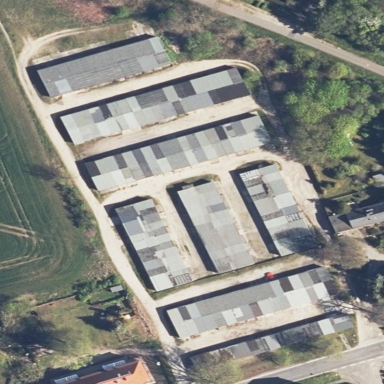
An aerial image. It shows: Area designated for garages.